The plot shows how the frequency content of a rotor-rig vibration signal evolves over time (STFT spectrogram). What is the most likely rotor condition (normal, misalignment, unbalance, looseness)?
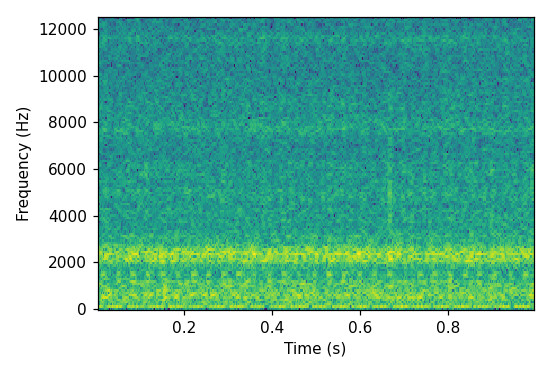
Answer: looseness